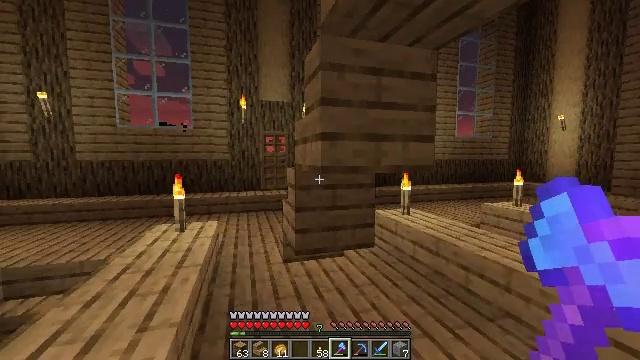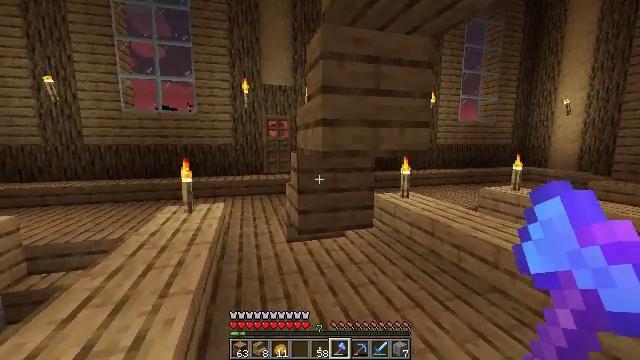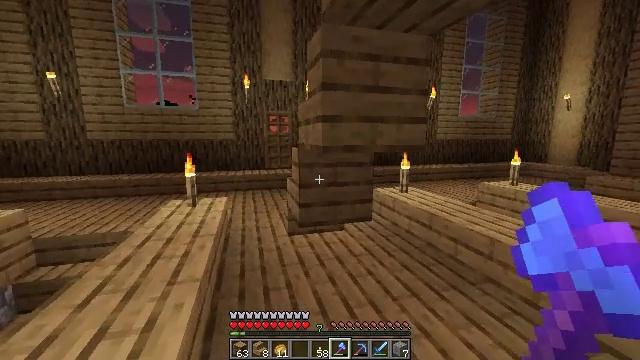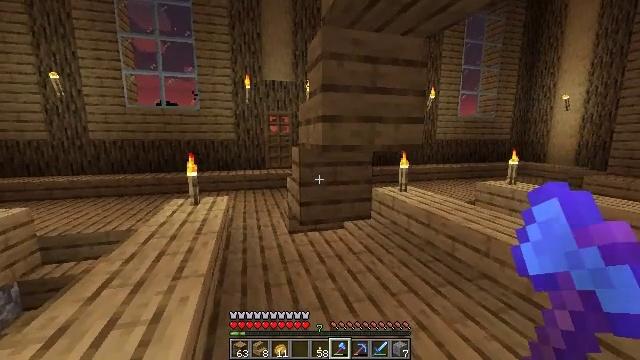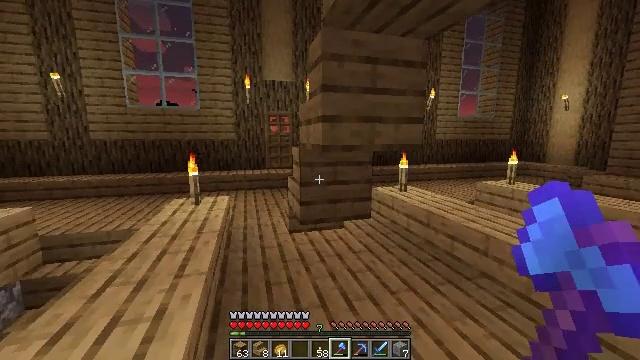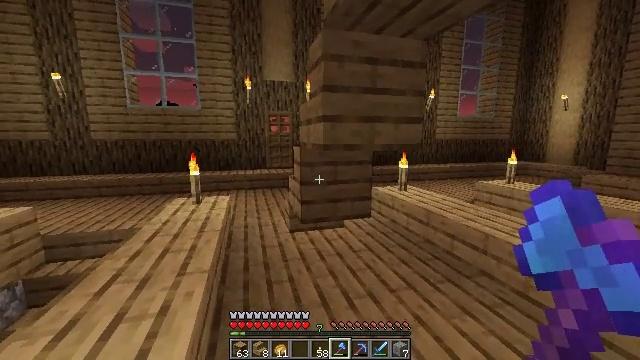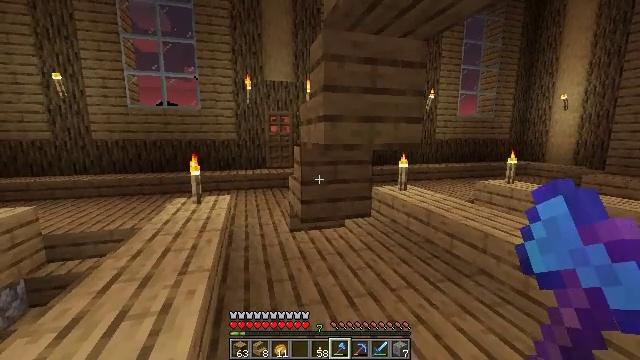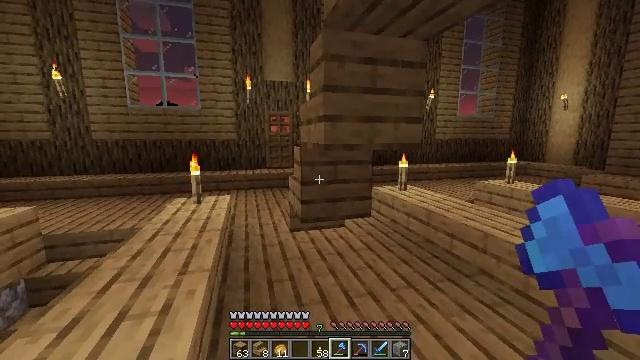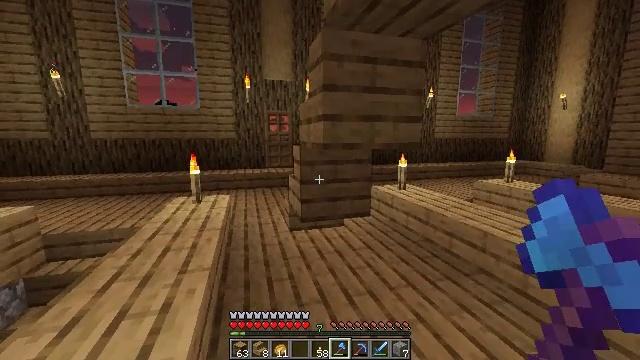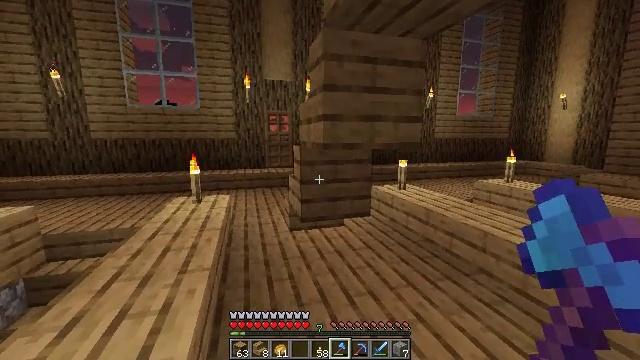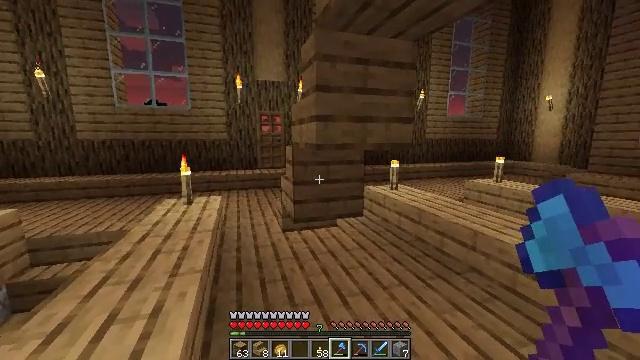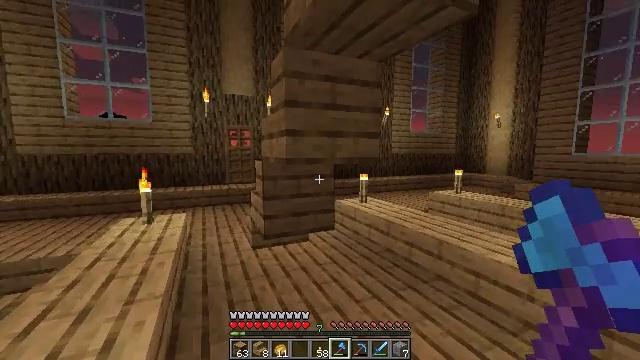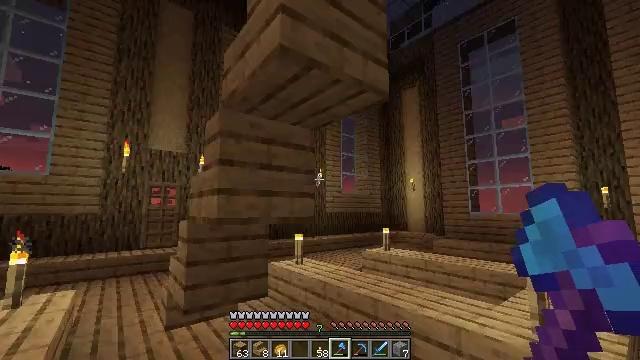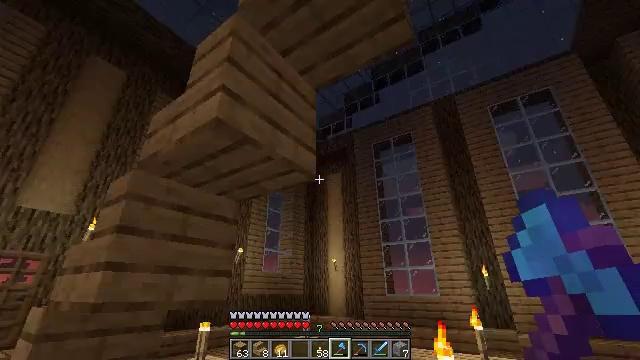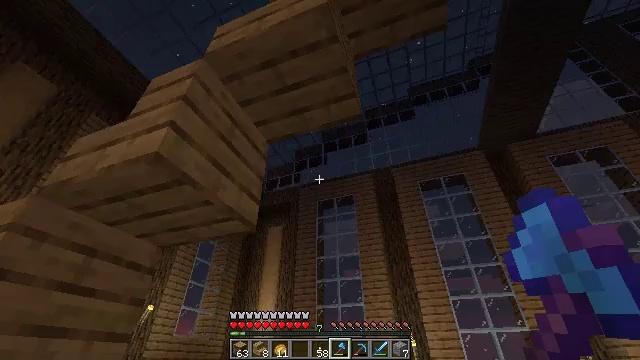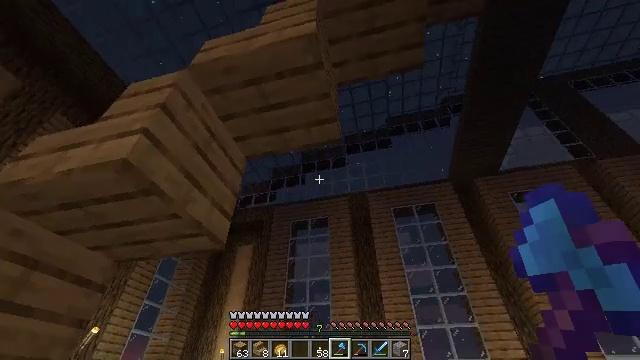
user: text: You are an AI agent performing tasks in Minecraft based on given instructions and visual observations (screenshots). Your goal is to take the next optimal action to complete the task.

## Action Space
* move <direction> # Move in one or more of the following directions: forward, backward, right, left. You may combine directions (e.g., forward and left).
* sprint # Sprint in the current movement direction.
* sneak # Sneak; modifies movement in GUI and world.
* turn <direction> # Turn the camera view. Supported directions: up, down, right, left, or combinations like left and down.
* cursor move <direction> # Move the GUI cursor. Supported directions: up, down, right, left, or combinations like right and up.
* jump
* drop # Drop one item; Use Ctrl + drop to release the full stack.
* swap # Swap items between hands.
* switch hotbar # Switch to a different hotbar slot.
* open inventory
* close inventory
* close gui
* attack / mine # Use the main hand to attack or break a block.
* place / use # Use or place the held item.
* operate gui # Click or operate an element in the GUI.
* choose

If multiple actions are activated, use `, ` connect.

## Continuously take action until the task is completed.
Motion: motion action
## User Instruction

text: Dig up the oak slab used in construction.
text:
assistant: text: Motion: move back, turn down
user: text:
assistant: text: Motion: turn down
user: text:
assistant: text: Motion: no_op
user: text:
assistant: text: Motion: no_op
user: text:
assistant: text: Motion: no_op
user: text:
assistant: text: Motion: no_op
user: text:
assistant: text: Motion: no_op
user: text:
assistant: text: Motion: no_op
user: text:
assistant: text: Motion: no_op
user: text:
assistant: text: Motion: turn right
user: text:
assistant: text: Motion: turn right and up
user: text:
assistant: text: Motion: turn right and up
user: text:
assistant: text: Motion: turn right and up
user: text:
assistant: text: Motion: turn right and up
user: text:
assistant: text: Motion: turn right and up
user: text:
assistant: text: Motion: move right, turn right
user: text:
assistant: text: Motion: move right, turn right
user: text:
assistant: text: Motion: move right
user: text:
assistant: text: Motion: move right
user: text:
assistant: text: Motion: no_op
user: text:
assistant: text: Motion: no_op
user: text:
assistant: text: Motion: no_op
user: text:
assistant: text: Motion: no_op
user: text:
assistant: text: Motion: no_op
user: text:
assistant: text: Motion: move right, turn right
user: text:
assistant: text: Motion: move right, turn right and up
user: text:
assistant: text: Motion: move right, turn right and up
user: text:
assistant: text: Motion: move right, turn right and up
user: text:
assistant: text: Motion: move right, turn up
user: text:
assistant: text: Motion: move right